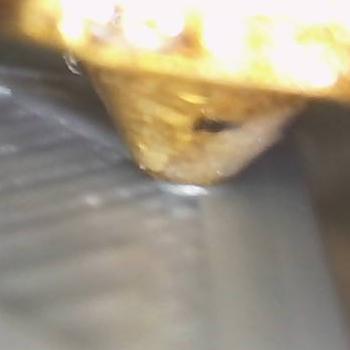
Flow rate: 100%